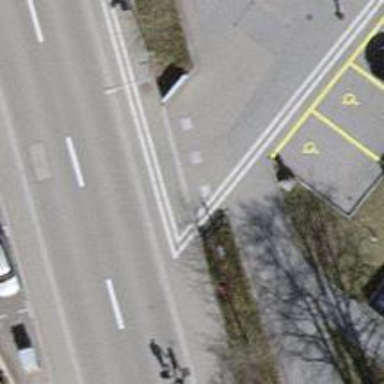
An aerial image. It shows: Rising bollard is in place as barrier.